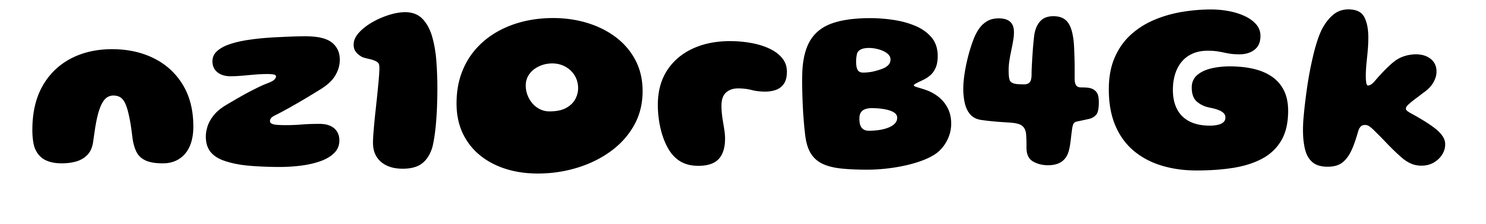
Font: Gluten_ExtraBold